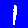
Digit: 1